Question: Since I've installed Xamarin tools for Visual Studio 2015, the layout of the Class View looks like this:

It's a different layout than the normal Class View layout. How would I be able to change it back?
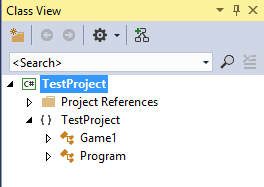
Answer: You can try .
Before you do this, be sure to too.